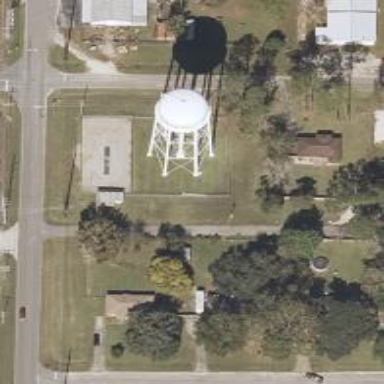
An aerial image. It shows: Water tower that is man-made.